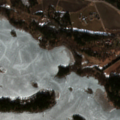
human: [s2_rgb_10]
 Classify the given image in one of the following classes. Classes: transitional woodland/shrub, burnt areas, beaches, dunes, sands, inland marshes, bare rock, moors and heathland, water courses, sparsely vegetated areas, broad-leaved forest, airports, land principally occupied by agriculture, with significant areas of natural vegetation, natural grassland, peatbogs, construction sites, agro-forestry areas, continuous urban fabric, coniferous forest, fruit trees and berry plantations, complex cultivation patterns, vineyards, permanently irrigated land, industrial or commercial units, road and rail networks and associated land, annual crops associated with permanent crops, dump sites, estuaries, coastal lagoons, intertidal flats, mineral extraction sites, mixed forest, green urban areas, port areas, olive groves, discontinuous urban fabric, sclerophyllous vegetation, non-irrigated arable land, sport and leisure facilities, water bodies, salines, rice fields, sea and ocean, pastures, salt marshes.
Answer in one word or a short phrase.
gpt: land principally occupied by agriculture, with significant areas of natural vegetation, mixed forest, water bodies